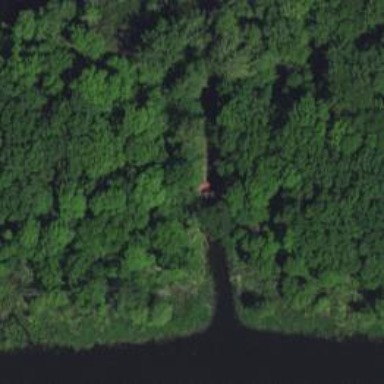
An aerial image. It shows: Path on bridge with excellent trail visibility.